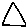
Label: triangle